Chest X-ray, PA view. Patient: 50 years old, sex M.
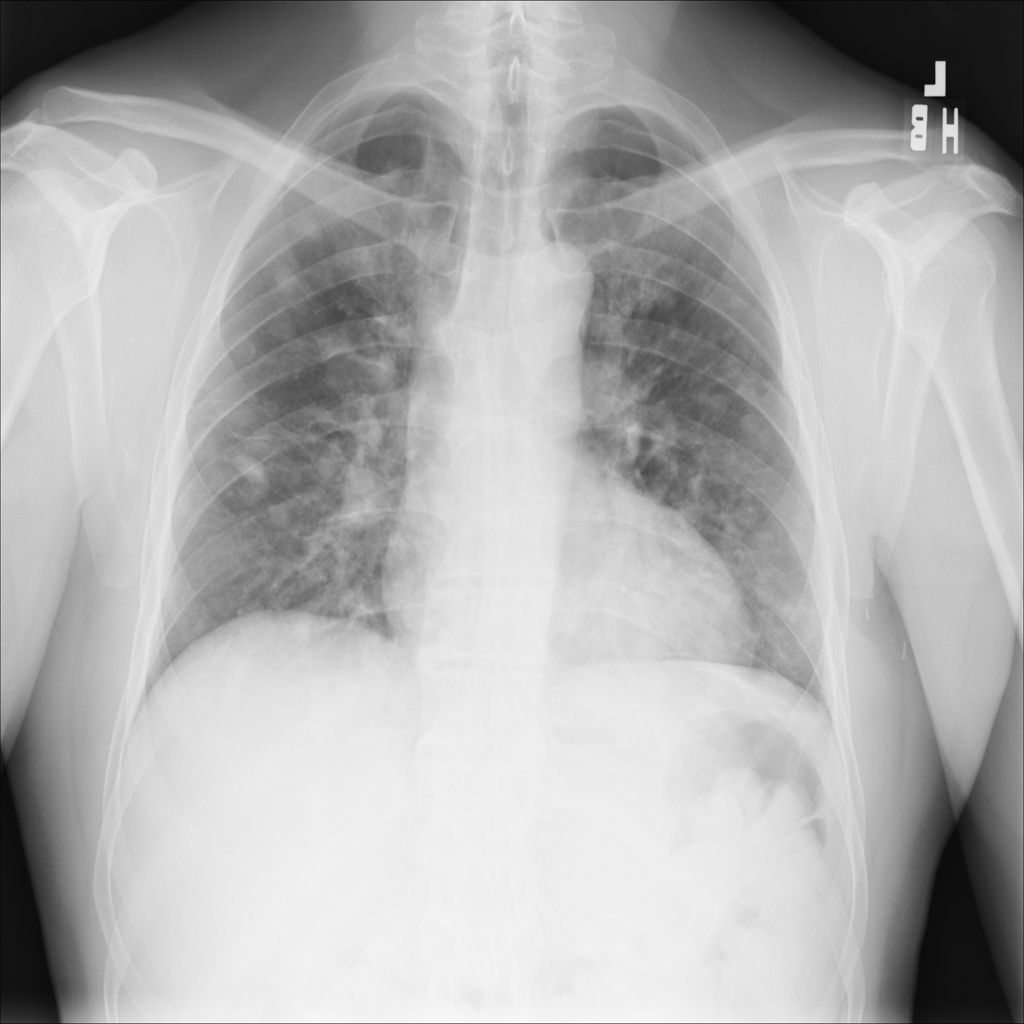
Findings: Nodule